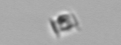
Label: Bacillariophyceae_morphotype1